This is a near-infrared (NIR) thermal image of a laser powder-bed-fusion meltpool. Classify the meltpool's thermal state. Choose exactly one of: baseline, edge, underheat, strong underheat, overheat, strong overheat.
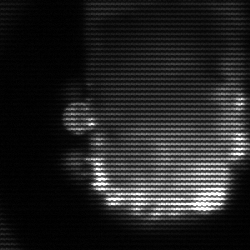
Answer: baseline